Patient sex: M
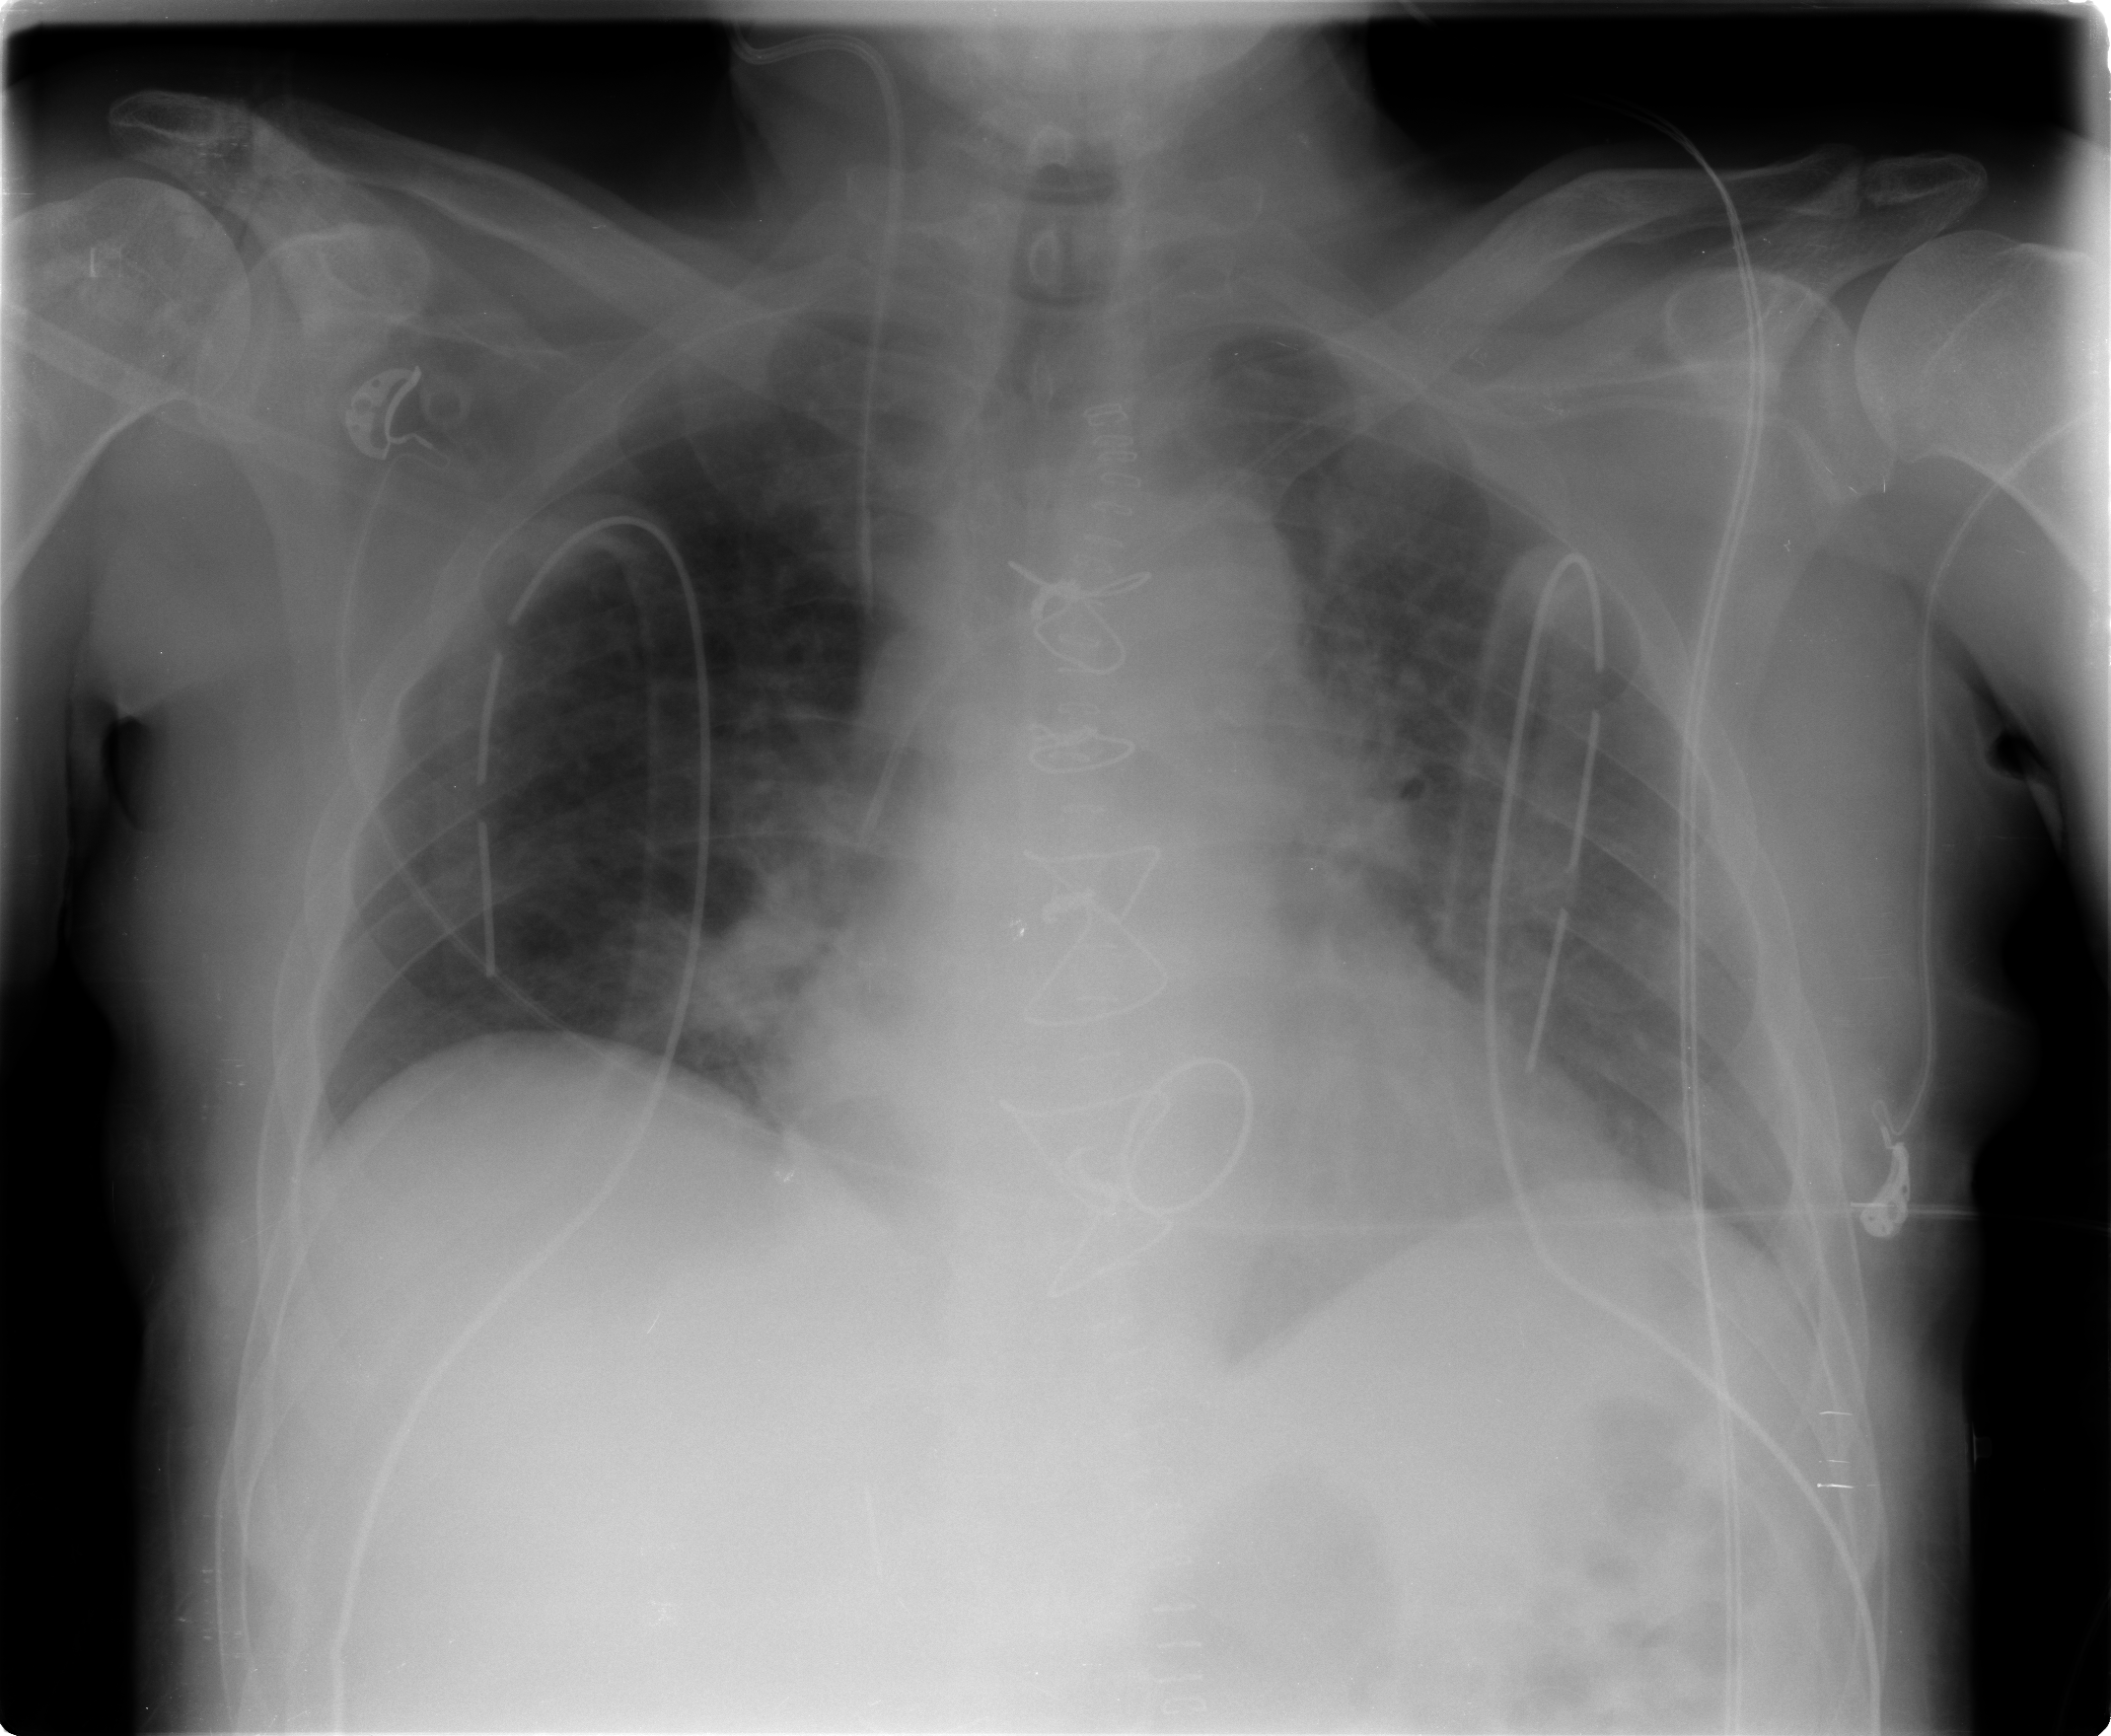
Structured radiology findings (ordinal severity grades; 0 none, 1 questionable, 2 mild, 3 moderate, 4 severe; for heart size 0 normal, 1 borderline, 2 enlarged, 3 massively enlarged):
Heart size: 2
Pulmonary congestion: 2
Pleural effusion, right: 0
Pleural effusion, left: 0
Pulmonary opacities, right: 2
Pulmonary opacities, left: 2
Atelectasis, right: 0
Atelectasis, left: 2